Question: I'm trying to do dynamic sortable list with link "Add Destination" such as <URL>. I was looking everywhere for some solution but its is too different.
I collected everything from different sources end I got in result not quite good code: <URL>

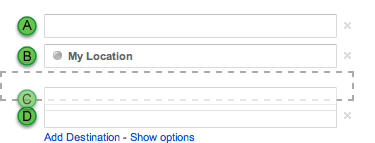
Answer: Here is a complete working example: <URL>
The HTML I came up with:
'''
<div id="sortable" class="isOnlyTwo">
<div class="destination">
<span class="handle">A</span>
<input type="text" name="dest1" value="" />
<a href="#" class="remove_input">&times;</a>
</div>
<div class="destination">
<span class="handle">B</span>
<input type="text" name="dest2" value="" />
<a href="#" class="remove_input">&times;</a>
</div>
</div>
<a href="#" id="add_input">Add Destination</a>
'''
And the CSS, to make it look a little more pretty:
'''
#add_input
{
text-decoration:none;
color:#15C;
margin-left:35px;
}
#add_input:hover
{
text-decoration:underline;
}
.placeholder
{
border:2px dashed #bfbfbf;
margin:5px;
width:240px;
}
.handle
{
background-color:#06B500;
border:2px solid #3D7311;
cursor:n-resize;
padding:0 3px;
border-radius:99px;
font-size:12px;
}
.destination
{
margin:5px 15px;
}
.destination input
{
border:1px solid #B9B9B9;
width:200px;
}
#sortable.isOnlyTwo .remove_input
{
display:none;
}
.remove_input
{
color:#999;
text-decoration:none;
font-weight:bold;
}
.remove_input:hover
{
color:#666;
}
.destination.ui-sortable-helper
{
opacity:0.8;
filter:alpha(opacity=80);
}
.destination.ui-sortable-helper .remove_input
{
display:none;
}
'''
To keep the right order of the 'input''s 'name' attribute and the order letters (A, B, C...), we call to 'RecalculateOrder' on sort update and when removing an destination.
To prevent from removing the last 2 destinations, we add an 'isOnlyTwo' class to the '#sortable' div when there is only 2 destinaitons left. Which thanks to our CSS hides the 'remove_input'.
For the autocomplete we need <URL>
'''
<script src="//maps.googleapis.com/maps/api/js?sensor=false&libraries=places" type="text/javascript"></script>
'''
Which provides us an 'new google.maps.places.Autocomplete(input)' to add google's autocomplete functionality.
'''
$(function(){
$("#sortable").sortable({
containment: "document",
placeholder: 'placeholder',
handle: ".handle",
axis: "y",
update: RecalculateOrder,
forcePlaceholderSize: true
});
$("#add_input").click(function () {
var inputIndex = $("#sortable > .destination").length;
// Building the new field's HTML
var html = '<div class="destination">';
html += '<span class="handle">' + String.fromCharCode(inputIndex + 65) + '</span> ';
html += '<input type="text" name="dest' + (inputIndex + 1) + '" value="" /> ';
html += '<a href="#" class="remove_input">&times;</a>';
html += '</div>';
var newField = $(html);
newField .find(".remove_input").click(RemoveInput);
$("#sortable").append(newField ).removeClass("isOnlyTwo");
// Adding autocomplete to the new field
BindAutoComplete(newField.find("input")[0]);
return false;
});
$(".remove_input").click(RemoveInput);
// Adding autocomplete to the first two fields
$("#sortable input").each(function(){
BindAutoComplete(this);
});
function RemoveInput()
{
$(this).parent().remove();
RecalculateOrder();
var isOnlyTwo = $("#sortable > .destination").length == 2;
$("#sortable").toggleClass("isOnlyTwo", isOnlyTwo);
return false;
}
// Recalculating from scratch the fields order
function RecalculateOrder()
{
$("#sortable .handle").text(function(i) {
return String.fromCharCode(i + 65);
});
$("#sortable input").attr("name", function(i){
return "dest" + (i + 1);
});
}
function BindAutoComplete(input)
{
var autocomplete = new google.maps.places.Autocomplete(input);
}
});
'''